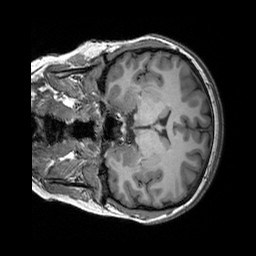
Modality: T1w
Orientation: coronal
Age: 22
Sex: female
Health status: healthy
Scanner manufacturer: siemens
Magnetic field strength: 3 T
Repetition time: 2.3 s
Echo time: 0.00303 s